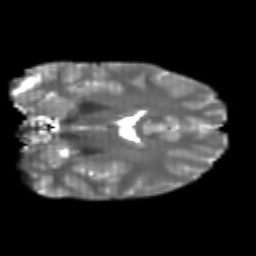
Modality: T2w
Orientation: coronal
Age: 23
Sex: male
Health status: healthy
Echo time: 0.074 s